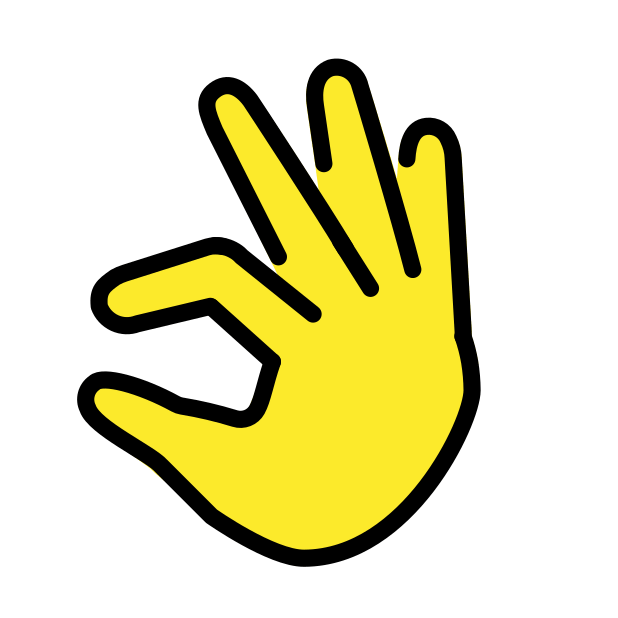
Emoji: 🤏
Name: pinching hand
Unicode: 0x1f90f